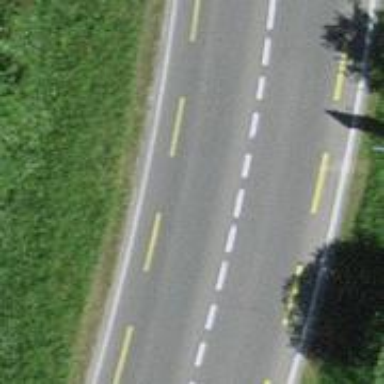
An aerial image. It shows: Primary highway with asphalt surface and designated lane for cyclists.